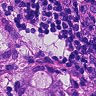
Metastatic tissue present: yes